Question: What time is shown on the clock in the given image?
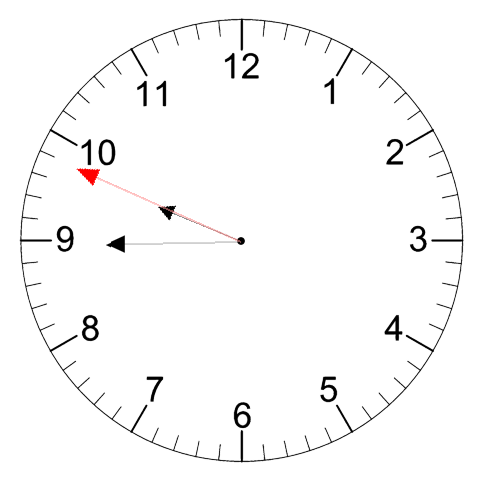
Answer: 09:44:49